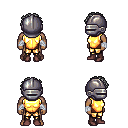
a pixel art fantasy rpg character, male body template, human, dark skin, gold chest armor, gold greaves, gray curly afro hairstyle, metal helm, white cloth bandages, maroon shoes, four views (front, back, left, right), 2x2 character sprite sheet, small pixel art, hard edges, no anti-aliasing